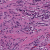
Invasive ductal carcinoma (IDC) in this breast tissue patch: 1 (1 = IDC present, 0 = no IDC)